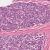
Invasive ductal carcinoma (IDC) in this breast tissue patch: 0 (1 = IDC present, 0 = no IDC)